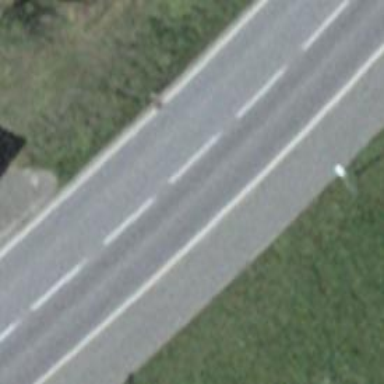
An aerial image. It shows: Asphalt road classified as primary highway.